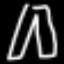
Label: pants